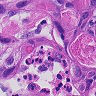
Metastatic tissue present: yes